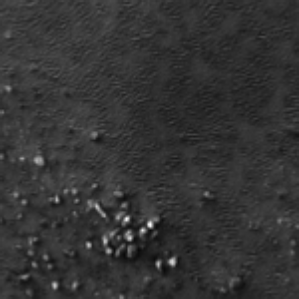
Label: frost